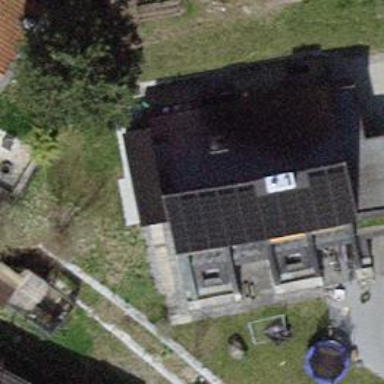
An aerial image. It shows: Solar power generator using photovoltaic method with solar photovoltaic panel types.